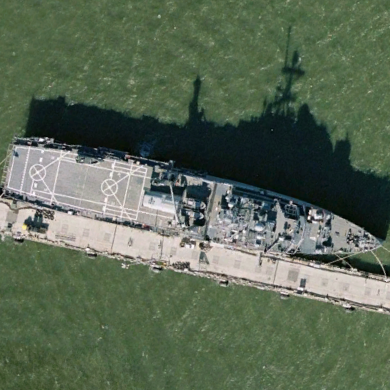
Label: Whitby_Island-class_dock_landing_ship